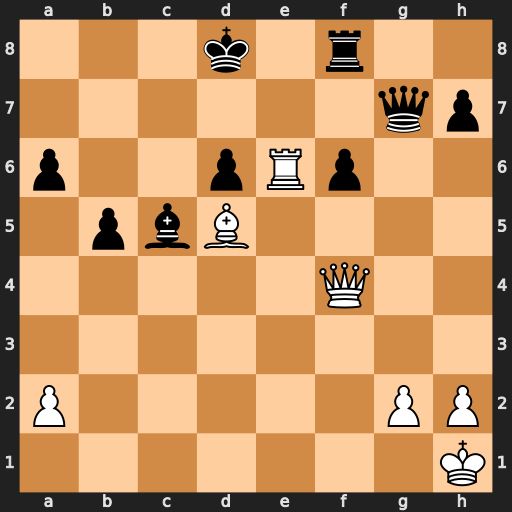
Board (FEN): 3k1r2/6qp/p2pRp2/1pbB4/5Q2/8/P5PP/7K
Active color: w
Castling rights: -
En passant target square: -
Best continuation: Rxd6+ Bxd6 Qxd6+ Qd7 Qxf8+